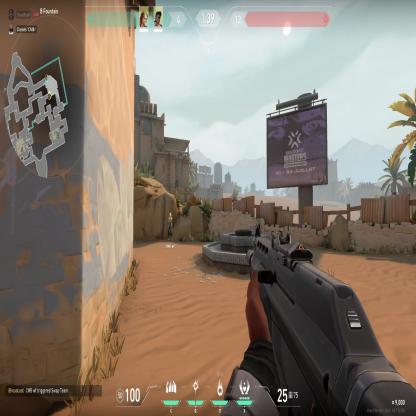
Label: teammate